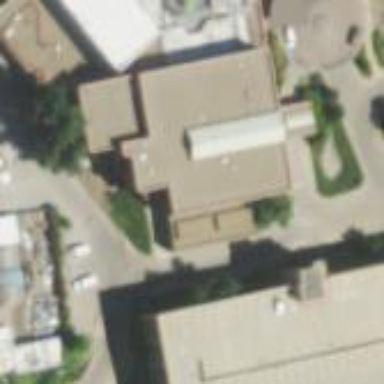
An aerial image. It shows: Office building.